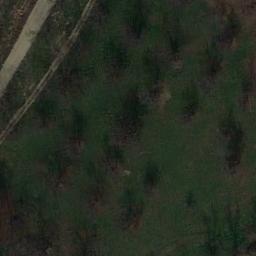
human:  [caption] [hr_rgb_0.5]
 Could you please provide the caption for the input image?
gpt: This meadow has dense grasses and some trees and two roads go through the meadow .

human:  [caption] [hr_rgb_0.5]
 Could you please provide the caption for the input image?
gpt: There is a road and some trees next to the meadow .

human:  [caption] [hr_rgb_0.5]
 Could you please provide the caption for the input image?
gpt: There are some roads near the meadow .

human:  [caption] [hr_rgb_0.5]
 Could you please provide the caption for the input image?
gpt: The entire image is dominated by grass .

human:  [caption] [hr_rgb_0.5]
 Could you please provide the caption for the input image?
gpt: There are many brown trees on the green meadow .